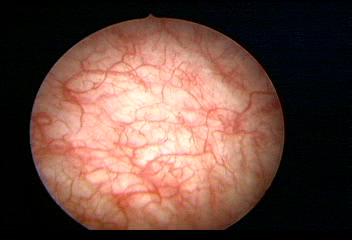
Modality: WLC
Class: Normal mucosa
Bladder cancer association: No